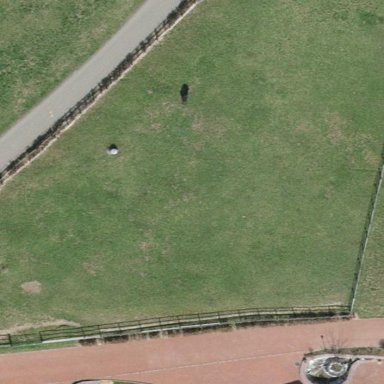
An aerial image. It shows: Meadow enclosed by fence.